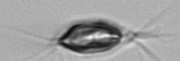
Label: Chrysochromulina